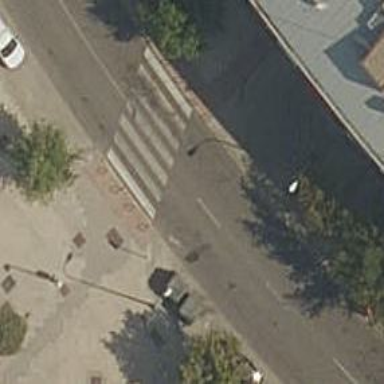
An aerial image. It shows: Pedestrian road.